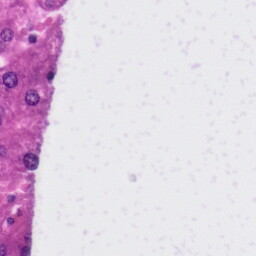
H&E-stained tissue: Liver